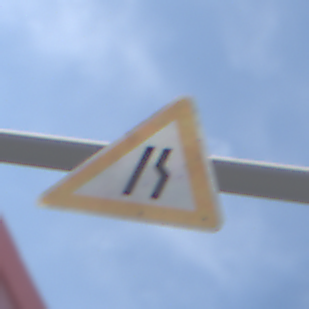
Verkehrszeichen: EinseitigVerengteFahrbahnRechts
Umgebung: Outdoor, Special
Tageszeit: MorningAfternoon
Wetter: PartlyCloudy
Licht: Natural
Jahreszeit: NotSpecified
Kontrast: HighContrast